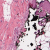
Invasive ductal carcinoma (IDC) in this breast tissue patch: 0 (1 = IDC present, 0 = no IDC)